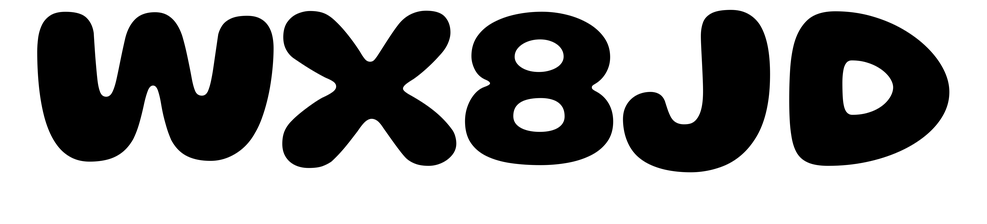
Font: Gluten_Bold